Aerial crown-view tile of a tropical tree (Barro Colorado Island, Panama), acquired 20250317:
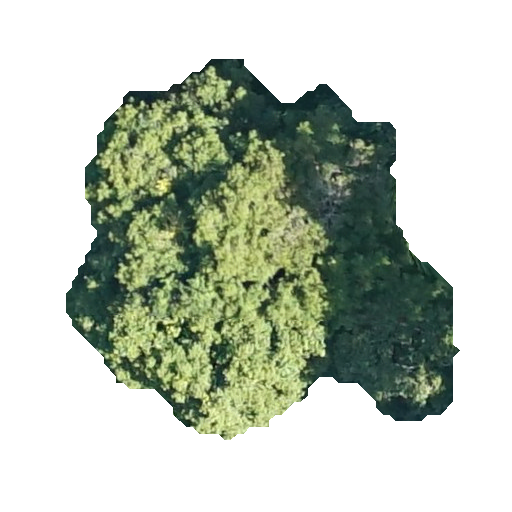
Species: Ocotea leptobotra
GBIF accepted scientific name: Ocotea leptobotra
Crown area: 153.316 m²